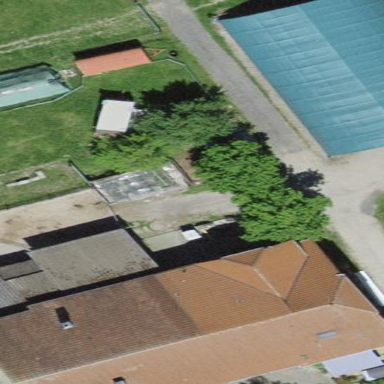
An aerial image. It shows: Farm building.